Question: Count the number of objects in the diagram.
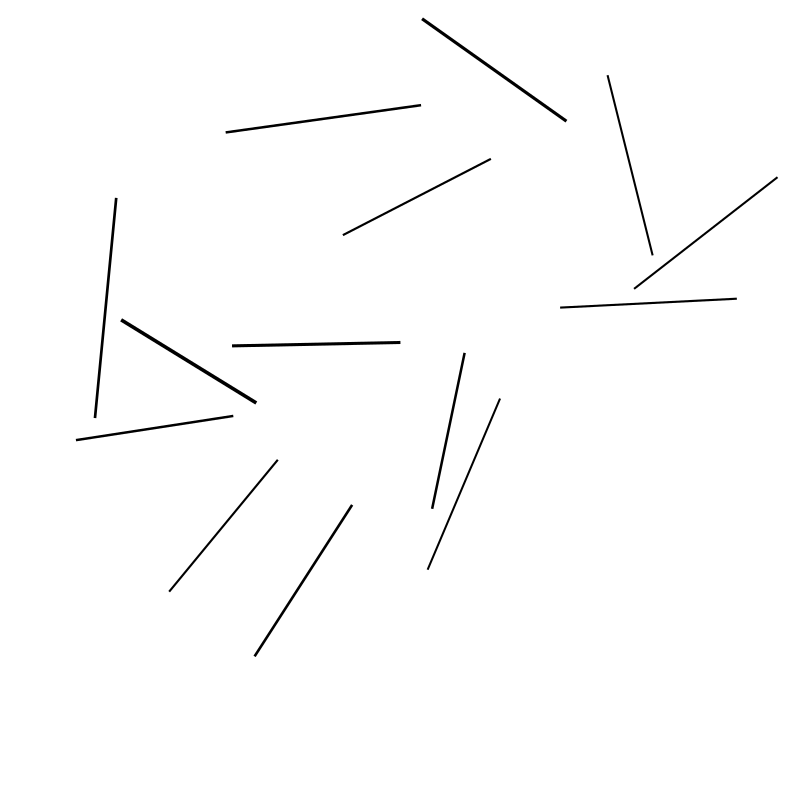
Answer: 14